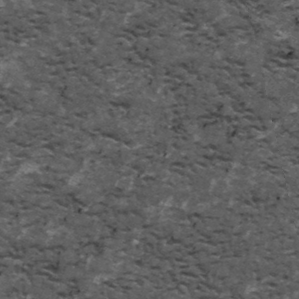
Label: frost